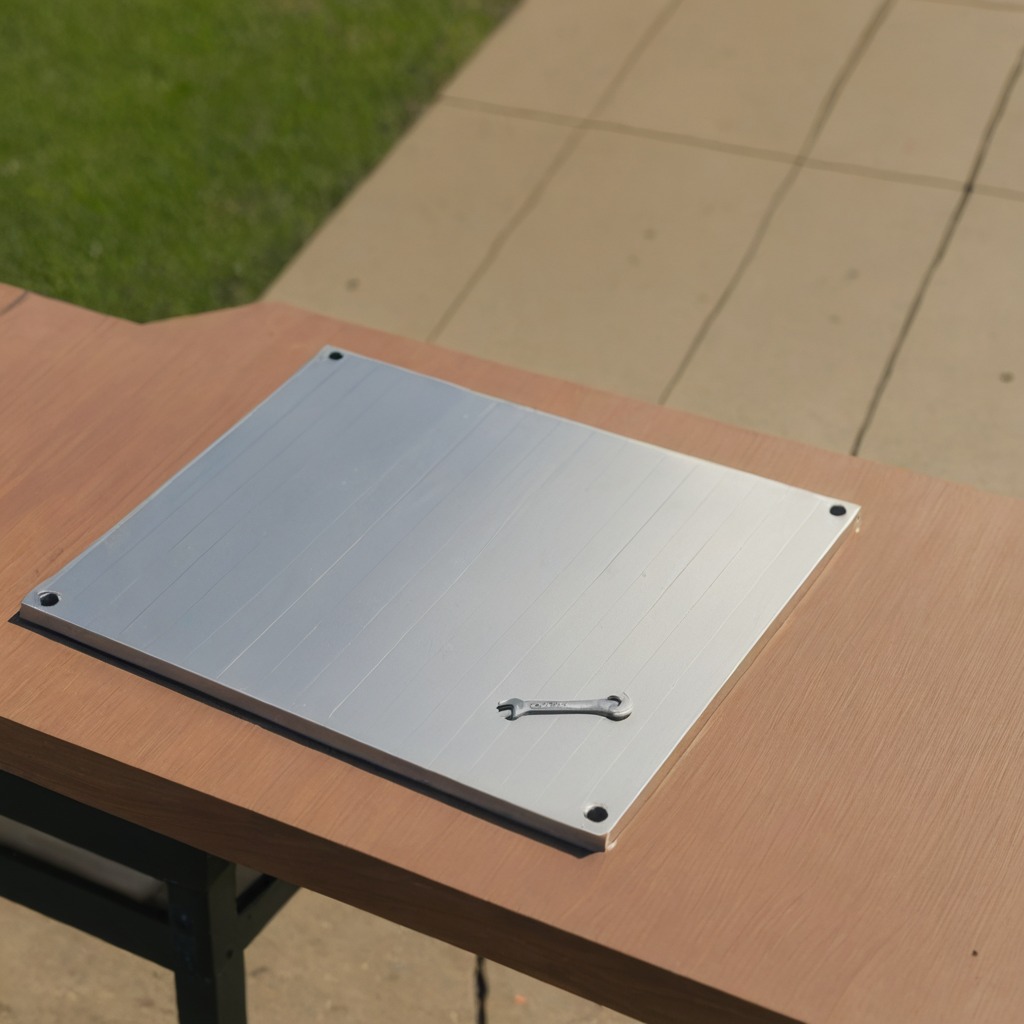
A wrench lies on a clean utility table in a temporary outdoor tool station afternoon light present textured surface.